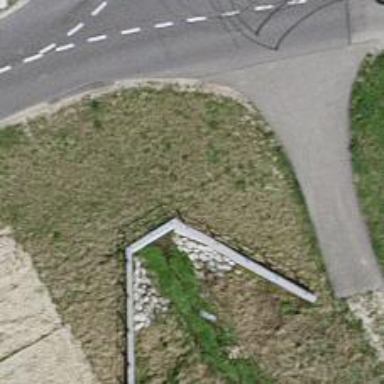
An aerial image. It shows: Embankment has been constructed as man-made feature.